Interaction volume radius: 5 \u00c5
Interaction volume height: 20 \u00c5
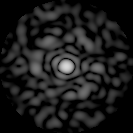
Disorder parameter: 0.8594